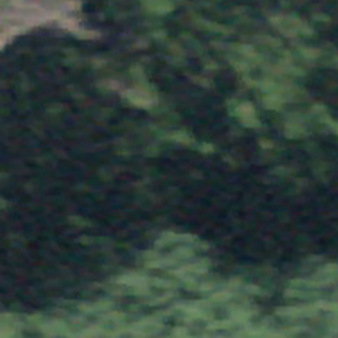
Label: other